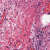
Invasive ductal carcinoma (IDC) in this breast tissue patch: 1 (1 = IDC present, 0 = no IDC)